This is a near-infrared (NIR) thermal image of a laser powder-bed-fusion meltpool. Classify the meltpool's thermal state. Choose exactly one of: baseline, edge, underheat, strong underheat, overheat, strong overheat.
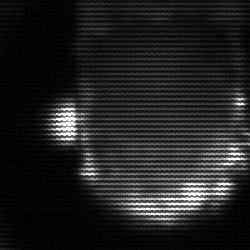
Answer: baseline